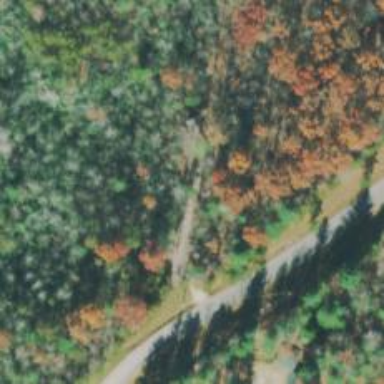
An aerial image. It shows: Driveway leading to service road.